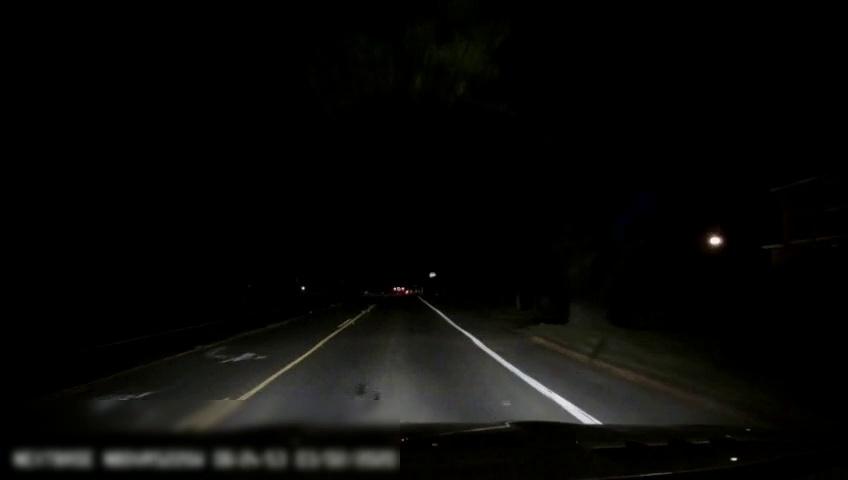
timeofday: Night
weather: Other
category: Drivable Space
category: Lanes | Current Lane
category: Lanes | Opposite Lane
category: Lanes | Current Lane
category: Lanes | Alternate Lane
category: Lanes | Opposite Lane